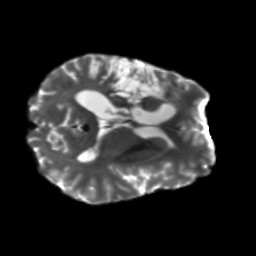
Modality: T2w
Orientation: axial
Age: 39
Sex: male
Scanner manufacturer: siemens
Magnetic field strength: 3 T
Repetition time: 5.25 s
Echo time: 0.08 s